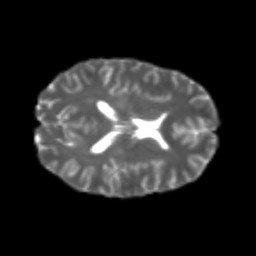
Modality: T2w
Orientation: axial
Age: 25
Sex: female
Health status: healthy
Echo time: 0.074 s